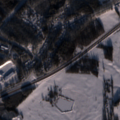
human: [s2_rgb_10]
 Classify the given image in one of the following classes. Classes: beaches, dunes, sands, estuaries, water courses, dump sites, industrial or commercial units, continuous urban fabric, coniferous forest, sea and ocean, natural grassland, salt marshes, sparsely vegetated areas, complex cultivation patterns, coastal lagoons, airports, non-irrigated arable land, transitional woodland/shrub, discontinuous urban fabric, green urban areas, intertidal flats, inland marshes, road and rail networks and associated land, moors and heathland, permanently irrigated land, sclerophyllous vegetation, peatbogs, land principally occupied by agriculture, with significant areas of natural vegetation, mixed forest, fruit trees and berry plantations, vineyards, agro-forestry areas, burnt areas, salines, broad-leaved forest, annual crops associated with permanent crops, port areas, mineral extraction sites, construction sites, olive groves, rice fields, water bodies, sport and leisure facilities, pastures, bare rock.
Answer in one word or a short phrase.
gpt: discontinuous urban fabric, industrial or commercial units, non-irrigated arable land, land principally occupied by agriculture, with significant areas of natural vegetation, coniferous forest, mixed forest, transitional woodland/shrub